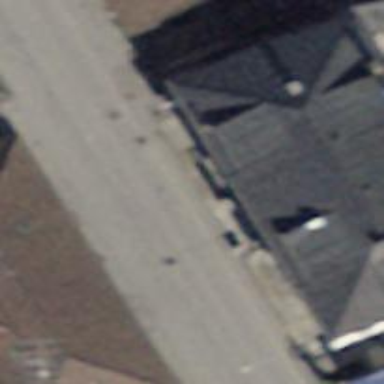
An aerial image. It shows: Restaurant.